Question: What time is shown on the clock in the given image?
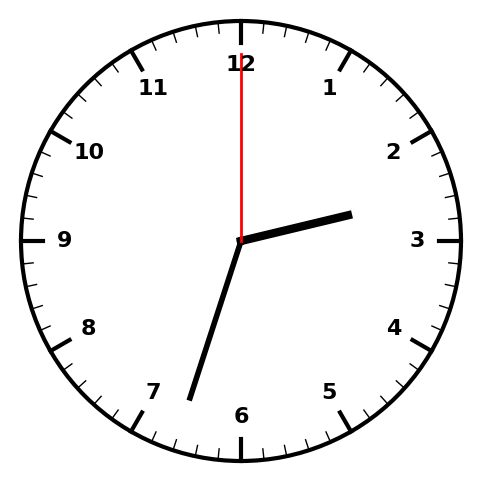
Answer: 02:33:00